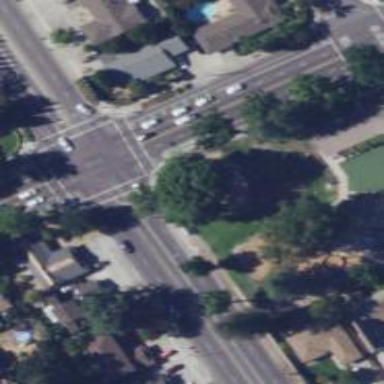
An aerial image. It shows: Solid stop line on the road.